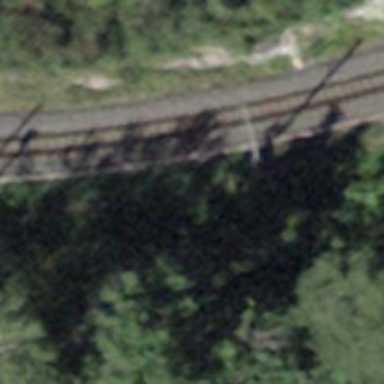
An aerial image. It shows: Narrow-gauge railway with 1 track. The tracks are electrified with contact line.